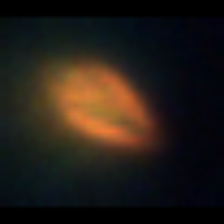
Taxon: Prorocentrum
Group: Dinoflagellates